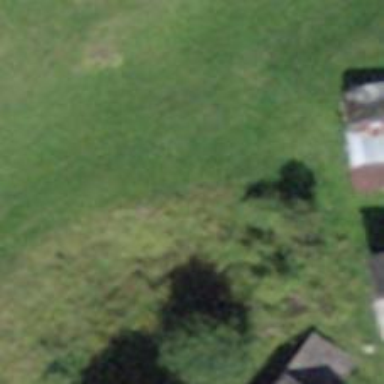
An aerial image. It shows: Isolated dwelling in remote location.